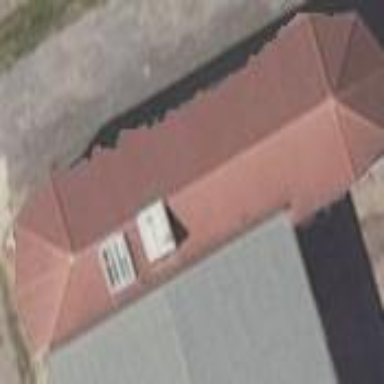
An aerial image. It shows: Office building with hipped roof shape.